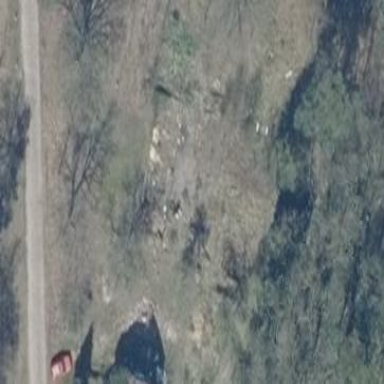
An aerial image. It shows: Ruins of building.